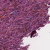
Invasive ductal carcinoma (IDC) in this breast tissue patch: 0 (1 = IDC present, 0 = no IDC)